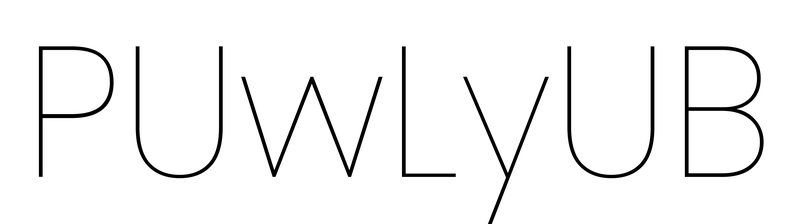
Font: Poppins-Thin